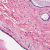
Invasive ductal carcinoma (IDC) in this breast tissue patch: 0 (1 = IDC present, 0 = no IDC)